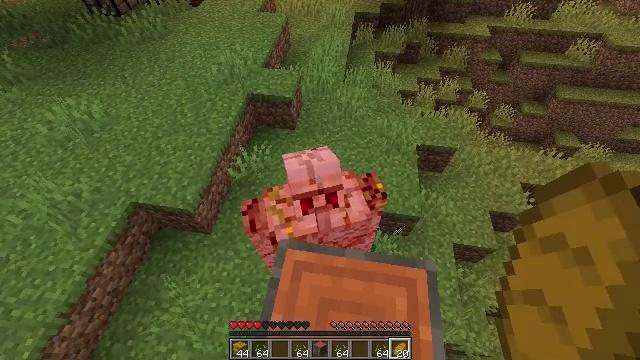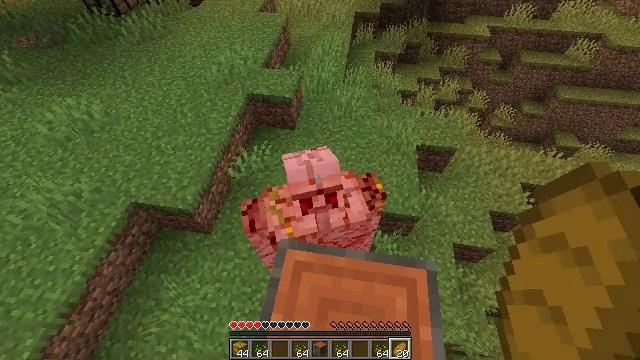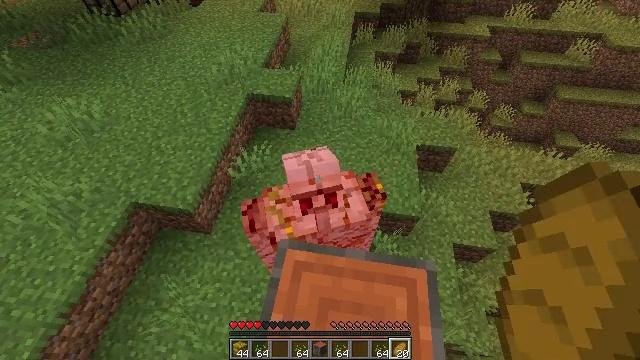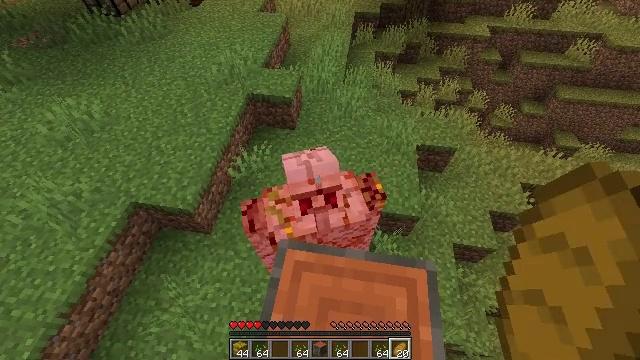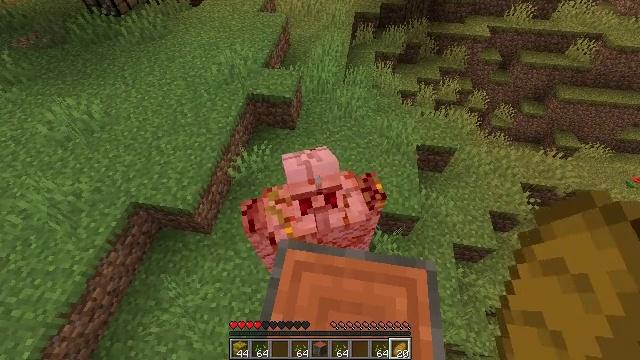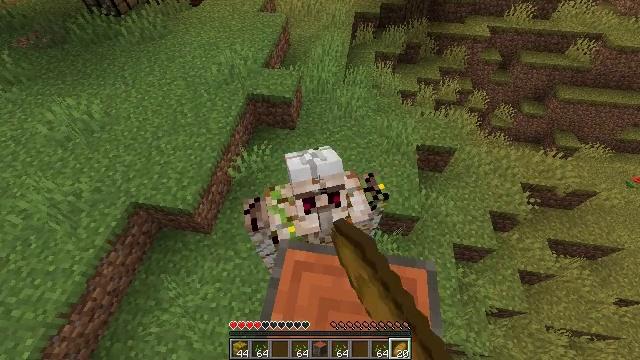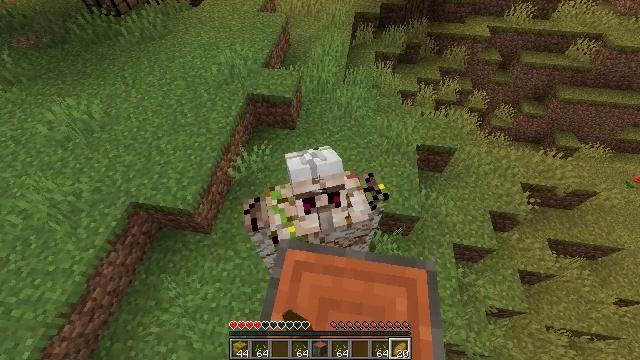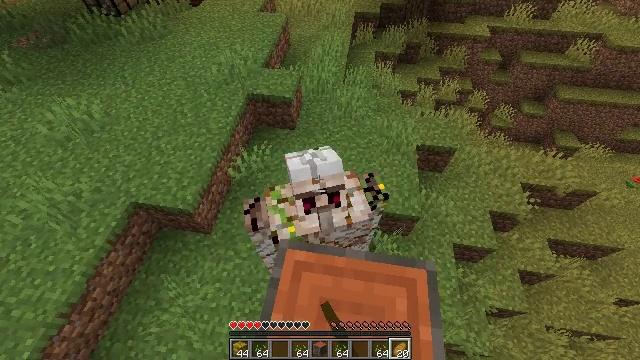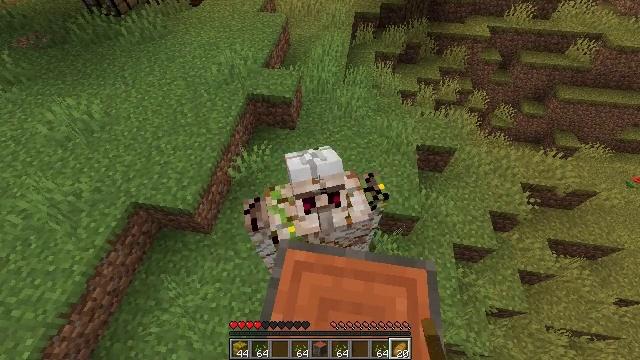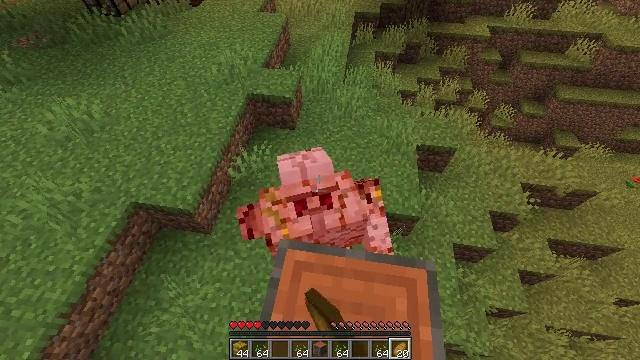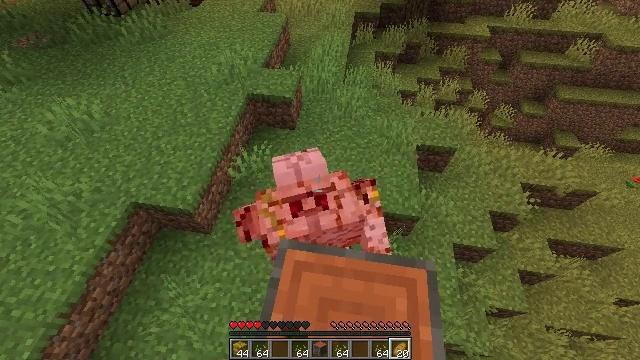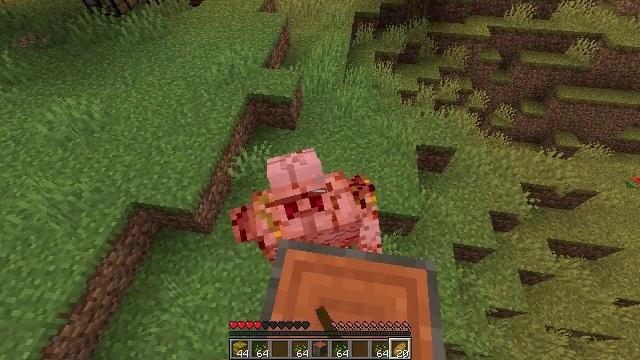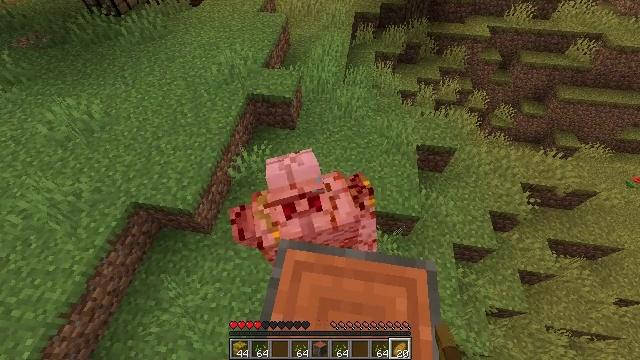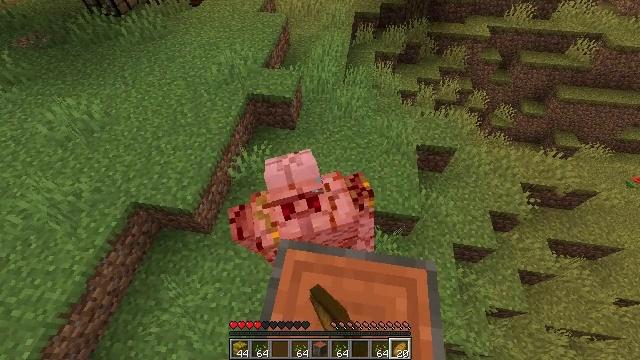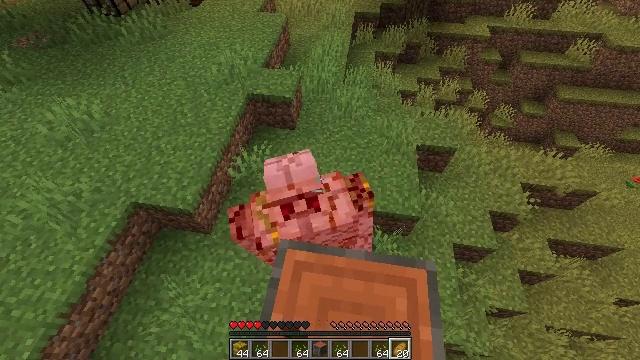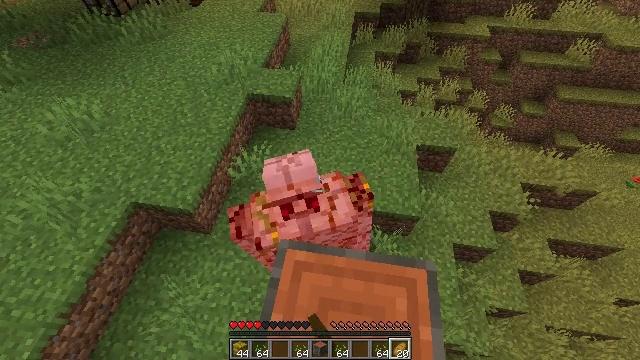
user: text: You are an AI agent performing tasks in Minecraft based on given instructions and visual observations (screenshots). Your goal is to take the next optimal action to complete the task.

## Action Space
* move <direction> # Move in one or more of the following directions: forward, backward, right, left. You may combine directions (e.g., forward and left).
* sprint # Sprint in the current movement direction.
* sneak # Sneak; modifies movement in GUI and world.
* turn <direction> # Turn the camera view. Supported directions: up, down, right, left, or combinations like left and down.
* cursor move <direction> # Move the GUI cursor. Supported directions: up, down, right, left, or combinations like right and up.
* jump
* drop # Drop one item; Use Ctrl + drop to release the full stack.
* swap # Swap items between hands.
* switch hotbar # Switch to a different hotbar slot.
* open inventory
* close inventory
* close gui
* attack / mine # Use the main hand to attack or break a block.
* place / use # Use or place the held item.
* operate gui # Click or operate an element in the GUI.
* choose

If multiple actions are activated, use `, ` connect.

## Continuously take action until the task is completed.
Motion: motion action
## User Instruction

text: Kill an iron golem.
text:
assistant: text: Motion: attack / mine
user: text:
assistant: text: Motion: no_op
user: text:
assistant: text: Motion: no_op
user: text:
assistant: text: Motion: attack / mine
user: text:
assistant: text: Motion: attack / mine
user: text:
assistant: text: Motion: attack / mine
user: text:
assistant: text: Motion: no_op
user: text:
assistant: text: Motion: attack / mine
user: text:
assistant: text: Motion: attack / mine
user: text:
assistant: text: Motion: attack / mine
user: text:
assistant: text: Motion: no_op
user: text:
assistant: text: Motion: attack / mine
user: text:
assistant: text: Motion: attack / mine
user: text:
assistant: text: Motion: attack / mine
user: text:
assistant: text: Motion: no_op
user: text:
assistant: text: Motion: attack / mine
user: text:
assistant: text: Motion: attack / mine
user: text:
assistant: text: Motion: attack / mine
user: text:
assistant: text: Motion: no_op
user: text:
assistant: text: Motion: attack / mine
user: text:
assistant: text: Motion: attack / mine
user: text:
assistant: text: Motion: attack / mine
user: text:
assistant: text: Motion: no_op
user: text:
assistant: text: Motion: attack / mine
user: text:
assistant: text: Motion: attack / mine
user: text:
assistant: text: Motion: attack / mine
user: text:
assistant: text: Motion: no_op
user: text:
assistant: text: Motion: attack / mine
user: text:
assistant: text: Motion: attack / mine
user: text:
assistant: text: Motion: attack / mine